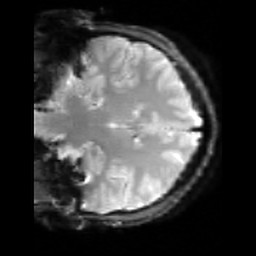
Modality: inplaneT2
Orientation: coronal
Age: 19
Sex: male
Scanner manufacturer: siemens
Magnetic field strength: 3 T
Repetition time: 5 s
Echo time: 0.034 s